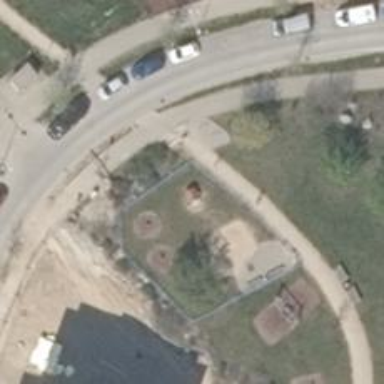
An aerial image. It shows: Playground.